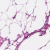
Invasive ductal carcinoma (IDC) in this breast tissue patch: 0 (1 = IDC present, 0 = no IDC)